Question: I am using Firefox 31, GWT 2.7, GWT Bootstrap 2 and run with super dev mode. Sometimes I click on some widgets and my browser freezes and Firebug's panel shows the following:

I would like to know why this is happening and how to fix it.
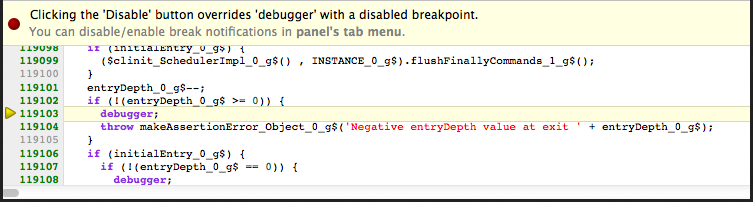
Answer: Firebug stops the JavaScript execution automatically on the <URL> or by hitting or you just reload the page.
To avoid that you have the following options:
1. Remove the debugger keyword(s) from the code
2. Clicking the Disable button as suggested in the notification
3. Deactivate the Script panel (by right-clicking the panel tab and clicking Enabled in the popup menu to uncheck it)
4. Deactivate Firebug for the current website (by clicking the stand-by button in the upper right corner or hitting Shift+F12)
5. Deactivate Firebug within the Add-ons Manager (available via Ctrl+Shift+A)